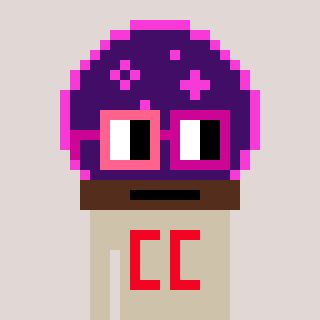
a pixel art character with square pink and red glasses, a crystalball-shaped head and a bege-colored body on a warm background